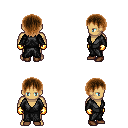
a pixel art fantasy rpg character, male body template, human, tanned skin, gray robe, red pants, brown plain hairstyle, gold gloves, brown shoes, four views (front, back, left, right), 2x2 character sprite sheet, small pixel art, hard edges, no anti-aliasing